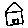
Label: house